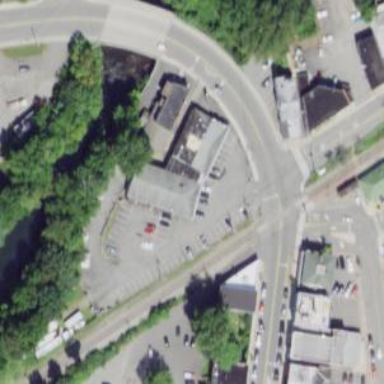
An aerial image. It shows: Post office.